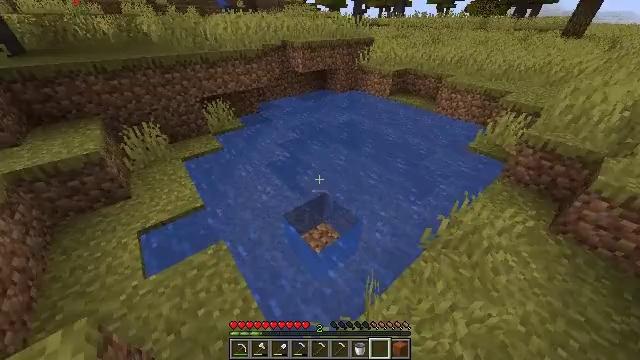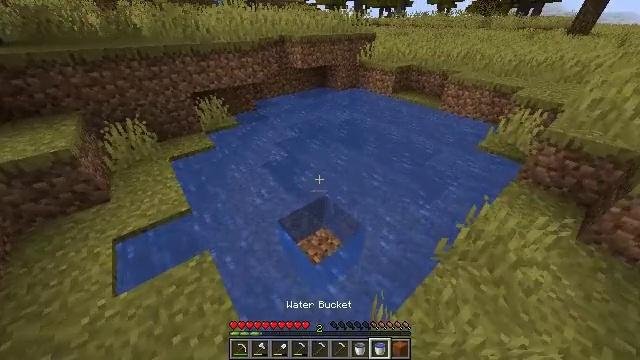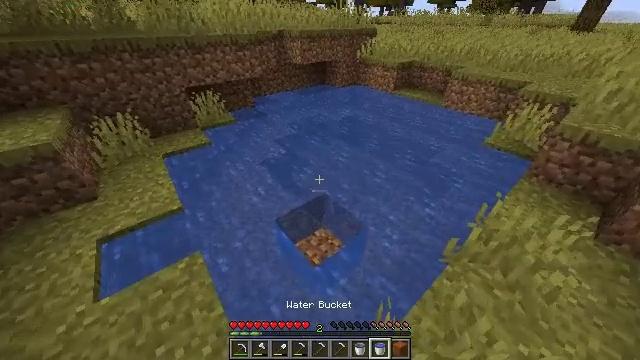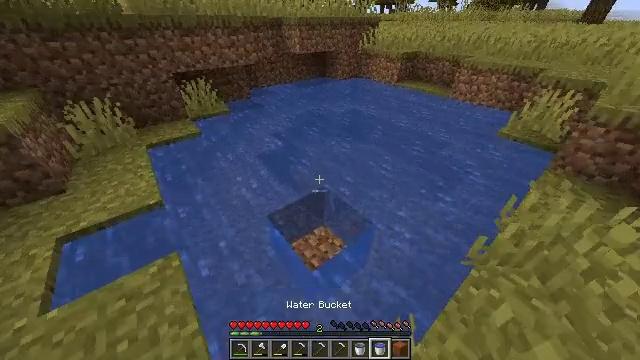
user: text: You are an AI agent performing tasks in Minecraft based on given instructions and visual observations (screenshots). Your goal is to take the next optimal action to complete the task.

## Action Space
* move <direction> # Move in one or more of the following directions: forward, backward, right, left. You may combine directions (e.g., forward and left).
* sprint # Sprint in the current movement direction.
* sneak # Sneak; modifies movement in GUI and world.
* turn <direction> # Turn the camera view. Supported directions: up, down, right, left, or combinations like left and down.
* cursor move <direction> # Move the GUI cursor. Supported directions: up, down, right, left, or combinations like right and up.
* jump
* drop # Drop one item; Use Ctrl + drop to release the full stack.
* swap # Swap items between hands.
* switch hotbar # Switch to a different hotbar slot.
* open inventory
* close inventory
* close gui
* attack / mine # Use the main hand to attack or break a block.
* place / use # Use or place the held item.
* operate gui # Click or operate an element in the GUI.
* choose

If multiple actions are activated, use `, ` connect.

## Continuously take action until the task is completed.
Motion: motion action
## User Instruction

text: Remove a water bucket from the inventory.
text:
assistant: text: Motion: move forward, drop
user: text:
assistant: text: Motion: move forward
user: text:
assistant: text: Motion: move forward
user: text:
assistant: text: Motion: no_op